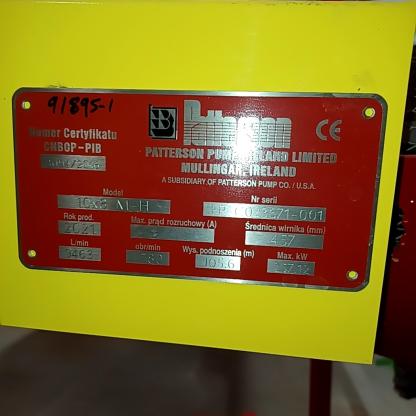
Klasa: tabliczka-znamionowa